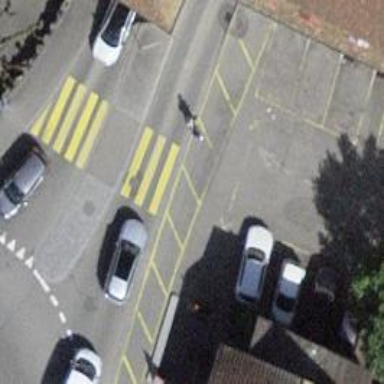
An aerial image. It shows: Uncontrolled zebra crossing with pedestrian island.